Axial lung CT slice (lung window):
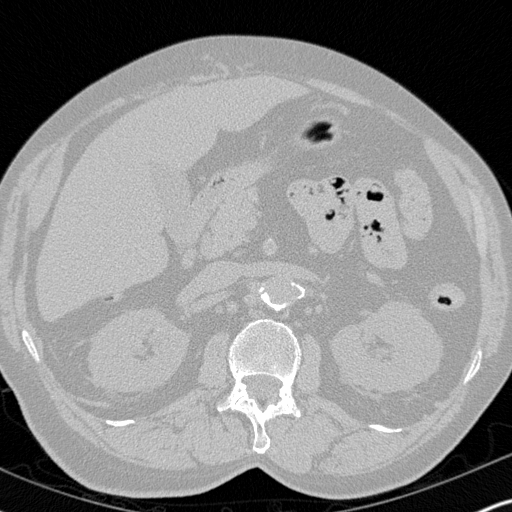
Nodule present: no